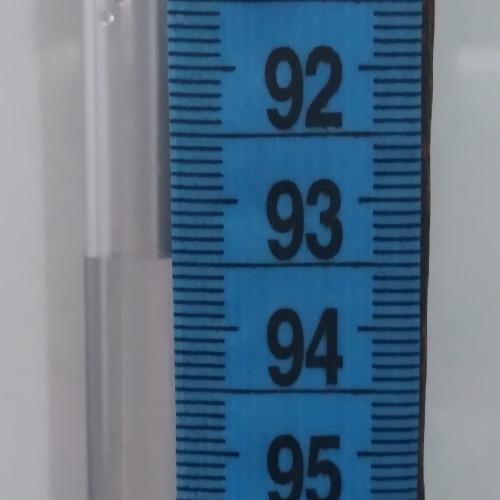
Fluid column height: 93.5 cm